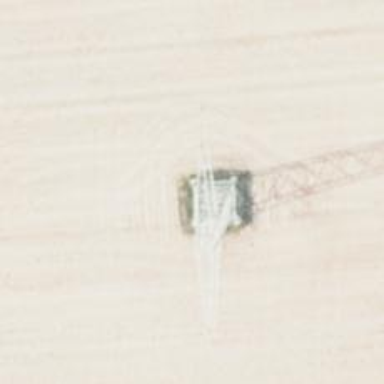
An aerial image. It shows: Power tower.